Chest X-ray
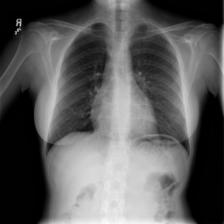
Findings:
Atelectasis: negative
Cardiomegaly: negative
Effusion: negative
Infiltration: positive
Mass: negative
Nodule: negative
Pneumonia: negative
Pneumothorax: negative
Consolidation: negative
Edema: negative
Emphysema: negative
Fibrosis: negative
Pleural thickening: negative
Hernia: negative